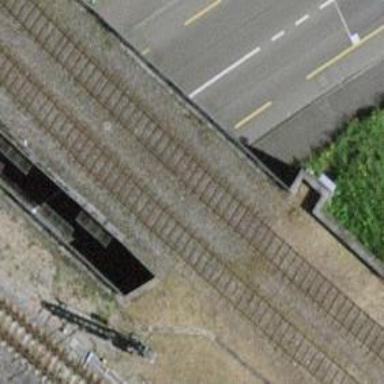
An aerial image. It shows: Disused railway bridge.